Interaction volume radius: 10 \u00c5
Interaction volume height: 30 \u00c5
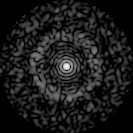
Disorder parameter: 0.8442